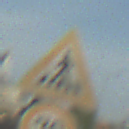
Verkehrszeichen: FussgaengerueberwegRechts
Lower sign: Geschwindigkeit70
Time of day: MorningAfternoon
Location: Outdoor (Suburban)
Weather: PartlyCloudy
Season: NotSpecified
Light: Natural